Question: as you can see in the picture I'm setting up a table which shows all files from a specific path (later I'll implement a filter for pdf files only). First, all files are simultaneously shown, but I want to see each single file of the path during the build up of the table. So I've changed it to a array list, but there a two errors which I really couldn't resolve...
Hope that you can help me ;-)
'''
class FileModel extends AbstractTableModel implements FilenameFilter {
String titles[] = new String[] { "Path" };
Class<?> types[] = new Class[] { String.class, String.class };
private List<Object[]> data = new ArrayList<>();
public FileModel() {
this("C:\");
}
public FileModel(String dir) {
File pwd = new File(dir);
setFileStats(pwd);
}
// Implement the methods of the TableModel interface we're interested
// in. Only getRowCount(), getColumnCount() and getValueAt() are
// required. The other methods tailor the look of the table.
@Override
public int getRowCount() {
return this.data.size();
}
@Override
public int getColumnCount() {
return this.titles.length;
}
@Override
public String getColumnName(int c) {
return this.titles[c];
}
@Override
public Class<?> getColumnClass(int c) {
return this.types[c];
}
@Override
public Object getValueAt(int r, int c) {
return this.data.get(r)[c];
}
// Our own method for setting/changing the current directory
// being displayed. This method fills the data set with file info
// from the given directory. It also fires an update event so this
// method could also be called after the table is on display.
public void setFileStats(File dir) {
System.out.println("SET MY DIR " + dir);
this.data = new ArrayList<>();
this.fireTableDataChanged();
String files[] = dir.list();
this.data = new Object[files.length][this.titles.length]; **// Here error #1**
for (int i = 0; i < files.length; i++) {
File tmp = new File(files[i]);
this.data[i][0] = tmp.getAbsolutePath(); **// Here error #2**
}
this.fireTableDataChanged();
}
@Override
public boolean accept(File dir, String name) {
// TODO Auto-generated method stub
return false;
}
}
'''
'''
public class FileFrame extends JFrame {
protected FileModel fileModel = new FileModel();
{
this.setSize(500, 400);
setDefaultCloseOperation(EXIT_ON_CLOSE);
setLocationRelativeTo(null);
JTable FileTable = new JTable(this.fileModel);
TableRowSorter<TableModel> TableRowSorter = new TableRowSorter<TableModel>(this.fileModel);
FileTable.setRowSorter(TableRowSorter);
FileTable.setAutoResizeMode(JTable.AUTO_RESIZE_ALL_COLUMNS);
FileTable.setColumnSelectionAllowed(true);
FileTable.setDefaultRenderer(Number.class, new BigRenderer(1000));
JScrollPane JScrollPane = new JScrollPane(FileTable);
getContentPane().add(JScrollPane, BorderLayout.CENTER);
}
public static void main(String args[]) {
final FileFrame FileFrame = new FileFrame();
// Create menubar
JMenuBar menubar = new JMenuBar();
// Create JMenu object
JMenu menu = new JMenu("File");
// Create JMenuItem object
final JMenuItem openItem = new JMenuItem("Open");
JMenuItem exititem = new JMenuItem("Exit");
// Add JMenuItem to JMenu
menu.add(openItem);
menu.add(exititem);
// Add menu to menubar
menubar.add(menu);
// Add menubar to dialog
FileFrame.setJMenuBar(menubar);
// Show dialog
FileFrame.setVisible(true);
// Integrate ActionListener as anonymous class
openItem.addActionListener(new java.awt.event.ActionListener() {
public File savedPath;
public final JFileChooser FileChooser = new JFileChooser("C:\");
// Initialize actionPerformed
@Override
public void actionPerformed(ActionEvent e) {
// Generate choose file
this.FileChooser.setFileSelectionMode(JFileChooser.DIRECTORIES_ONLY);
this.FileChooser.setDialogTitle("Selection of pdf directory");
this.FileChooser.setAcceptAllFileFilterUsed(false);
// Set the text
this.FileChooser.setApproveButtonText("Open directory");
// Set the tool tip
this.FileChooser.setApproveButtonToolTipText("Select pdf directory ");
if (this.savedPath != null)
this.FileChooser.setCurrentDirectory(this.savedPath);
int returnVal = this.FileChooser.showOpenDialog(openItem);
if (returnVal == JFileChooser.APPROVE_OPTION) {
this.savedPath = this.FileChooser.getSelectedFile();
FileFrame.fileModel.setFileStats(this.savedPath);
}
}
});
// Integrate ActionListener as anonymous class
exititem.addActionListener(new java.awt.event.ActionListener() {
// Initialize actionPerformed
@Override
public void actionPerformed(ActionEvent e) {
// Close program
System.exit(0);
}
});
}
}
'''
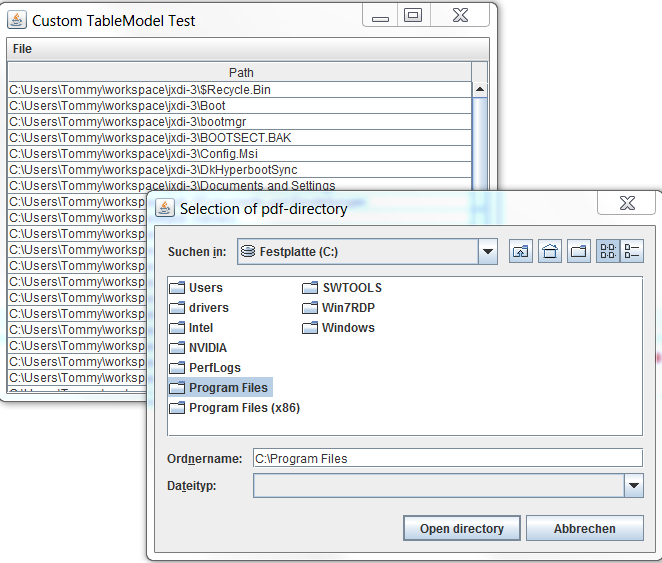
Answer: The problem is you are trying to access 'data' as though its an array
'''
private List<Object[]> data = new ArrayList<>();
...
this.data = new Object[files.length][this.titles.length];
this.data[i][0] = tmp.getAbsolutePath();
'''
But 'data' is actually a 'List<Object[]>'
So you might want to do
'''
//data.add(new Object[files.length][this.titles.length]);
data.add(new Object[files.length]); // can only be one dimensional
and
((Object[])data.get(i))[0] = tmp.getAbsolutePath();
'''
instead
See more on how to use 'Lists' at <URL>
---
Change your model code to this
'''
String files[] = dir.list();
for (int i = 0; i < files.length; i++) {
File tmp = new File(files[i]);
data.add(new Object[] { tmp.getAbsolutePath()}) ;
}
'''
All you need to do is add a new 'Object[]' to the list ( the loop) with just the file path, since that seems to be all you need. Don't add one before.